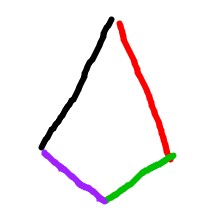
Shape: kite